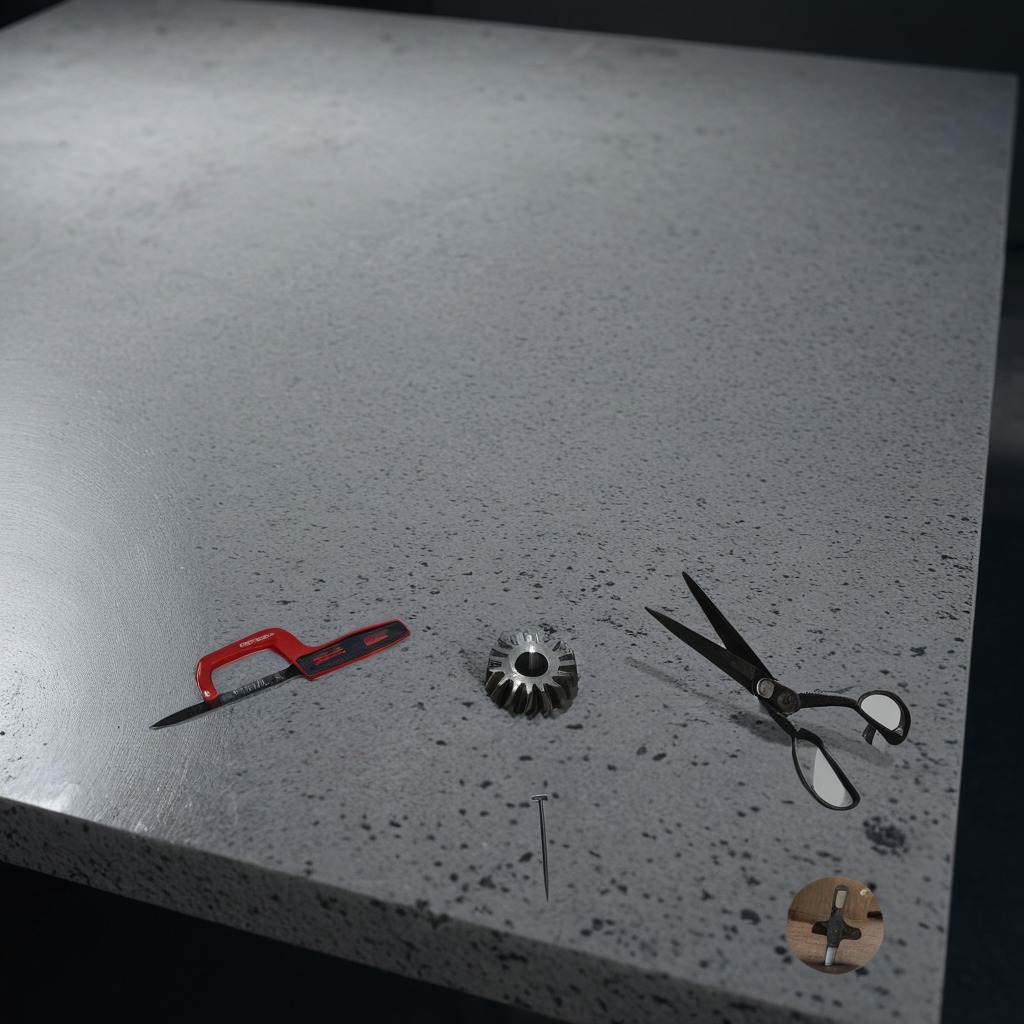
A steel gear with teeth, a metal machine screw, an iron nail, a handheld metal saw, and a pair of scissors are lying on a clean granite table inside a workshop at night.